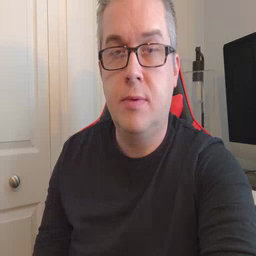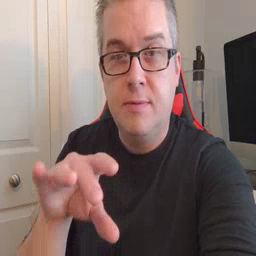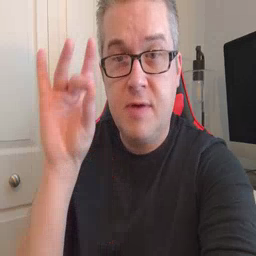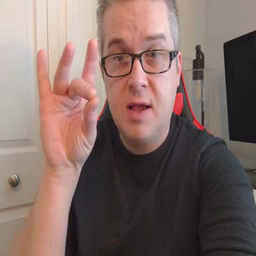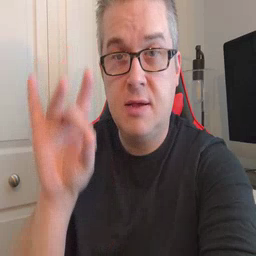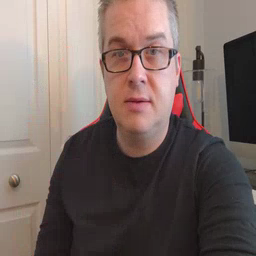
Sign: find